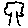
Label: tree